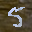
Label: 5